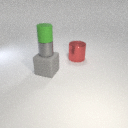
large gray rubber cube below small green rubber cylinder